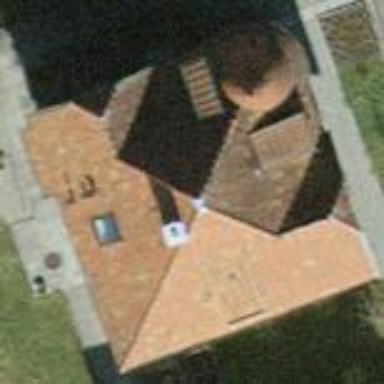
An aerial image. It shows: Residential apartments with hipped roof made of roof tiles.